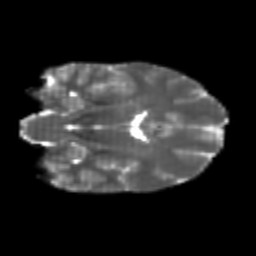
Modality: T2w
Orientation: coronal
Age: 23
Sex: female
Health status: healthy
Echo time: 0.074 s